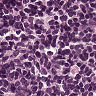
Metastatic tissue present: no